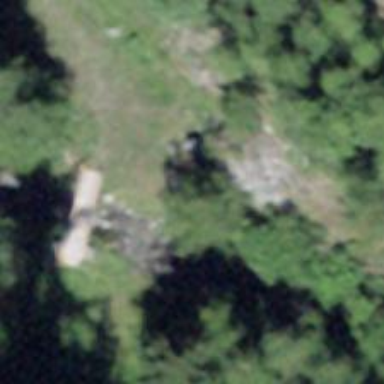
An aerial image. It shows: Bench for seating.